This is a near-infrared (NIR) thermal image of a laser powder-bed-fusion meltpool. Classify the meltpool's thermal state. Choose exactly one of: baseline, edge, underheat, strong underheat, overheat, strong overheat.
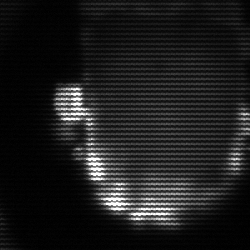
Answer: baseline